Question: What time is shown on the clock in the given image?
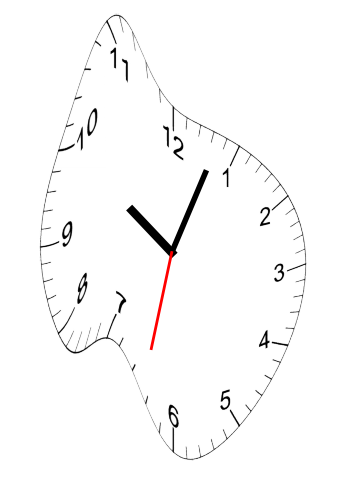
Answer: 10:03:32